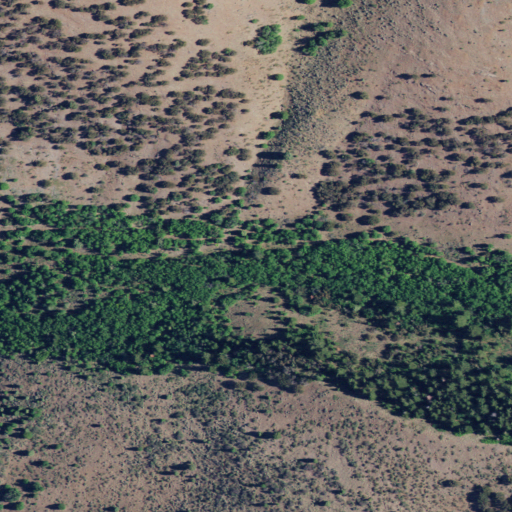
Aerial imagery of valley in Idaho named Hell Hole containing shrub and evergreen forest